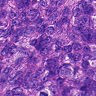
Metastatic tissue present: yes